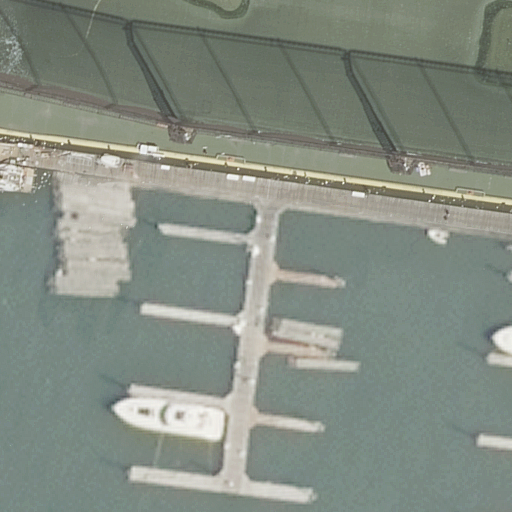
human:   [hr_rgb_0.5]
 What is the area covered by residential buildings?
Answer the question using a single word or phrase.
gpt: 0m2

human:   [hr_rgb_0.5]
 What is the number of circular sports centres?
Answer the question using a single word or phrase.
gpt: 0

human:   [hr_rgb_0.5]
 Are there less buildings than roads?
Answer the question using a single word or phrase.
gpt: yes

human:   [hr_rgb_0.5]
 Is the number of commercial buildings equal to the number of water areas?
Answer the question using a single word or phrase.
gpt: no

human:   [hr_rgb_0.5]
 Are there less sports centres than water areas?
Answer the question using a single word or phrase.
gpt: no

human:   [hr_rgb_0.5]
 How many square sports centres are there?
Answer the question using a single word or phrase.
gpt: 0

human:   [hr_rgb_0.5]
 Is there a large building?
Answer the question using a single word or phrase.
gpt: no

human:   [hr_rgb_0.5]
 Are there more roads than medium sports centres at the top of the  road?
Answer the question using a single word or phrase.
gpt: yes

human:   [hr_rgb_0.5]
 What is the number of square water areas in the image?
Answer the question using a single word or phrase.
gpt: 0

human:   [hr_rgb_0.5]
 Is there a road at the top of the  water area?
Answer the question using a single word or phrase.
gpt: yes

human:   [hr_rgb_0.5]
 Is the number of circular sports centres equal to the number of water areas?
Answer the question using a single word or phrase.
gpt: no

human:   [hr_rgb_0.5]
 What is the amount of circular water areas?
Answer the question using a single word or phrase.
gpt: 0

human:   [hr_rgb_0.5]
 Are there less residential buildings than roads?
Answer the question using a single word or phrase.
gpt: yes

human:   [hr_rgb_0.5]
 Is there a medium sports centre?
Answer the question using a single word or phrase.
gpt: no

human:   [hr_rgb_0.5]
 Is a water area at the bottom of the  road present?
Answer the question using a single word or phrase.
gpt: no

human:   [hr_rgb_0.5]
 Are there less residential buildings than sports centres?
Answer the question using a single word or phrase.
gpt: yes

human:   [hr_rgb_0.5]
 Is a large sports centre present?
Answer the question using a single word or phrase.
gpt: yes

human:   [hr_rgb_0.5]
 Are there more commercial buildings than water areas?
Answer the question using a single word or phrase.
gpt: no

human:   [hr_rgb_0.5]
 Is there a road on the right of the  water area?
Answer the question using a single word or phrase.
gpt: no

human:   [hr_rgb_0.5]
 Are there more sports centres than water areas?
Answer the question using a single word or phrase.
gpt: no

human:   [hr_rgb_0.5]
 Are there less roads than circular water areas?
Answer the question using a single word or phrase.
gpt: no

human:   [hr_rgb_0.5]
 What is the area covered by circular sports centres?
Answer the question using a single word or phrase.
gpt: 0m2

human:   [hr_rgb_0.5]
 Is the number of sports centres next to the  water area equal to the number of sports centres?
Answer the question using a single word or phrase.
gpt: yes

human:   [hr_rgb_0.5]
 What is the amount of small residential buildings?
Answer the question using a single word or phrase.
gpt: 0

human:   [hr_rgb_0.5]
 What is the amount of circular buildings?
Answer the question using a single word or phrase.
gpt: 0

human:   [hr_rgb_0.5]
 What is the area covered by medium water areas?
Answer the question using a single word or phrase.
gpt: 0m2

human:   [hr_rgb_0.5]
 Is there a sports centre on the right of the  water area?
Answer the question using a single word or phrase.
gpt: yes

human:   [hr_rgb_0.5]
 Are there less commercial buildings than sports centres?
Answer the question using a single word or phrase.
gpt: yes

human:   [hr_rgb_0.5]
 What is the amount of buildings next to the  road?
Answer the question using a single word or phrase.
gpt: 0

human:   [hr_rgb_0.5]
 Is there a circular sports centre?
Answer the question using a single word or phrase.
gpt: no

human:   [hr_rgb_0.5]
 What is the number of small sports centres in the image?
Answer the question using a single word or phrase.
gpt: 0

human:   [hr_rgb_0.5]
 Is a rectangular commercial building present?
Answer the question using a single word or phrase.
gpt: no

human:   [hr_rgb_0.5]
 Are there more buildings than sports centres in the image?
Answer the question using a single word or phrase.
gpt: no

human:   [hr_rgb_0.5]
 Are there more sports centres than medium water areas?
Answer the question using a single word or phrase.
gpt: yes

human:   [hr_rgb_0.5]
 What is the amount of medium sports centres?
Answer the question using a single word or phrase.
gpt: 0

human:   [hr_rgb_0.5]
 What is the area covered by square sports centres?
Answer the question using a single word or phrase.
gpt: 0m2